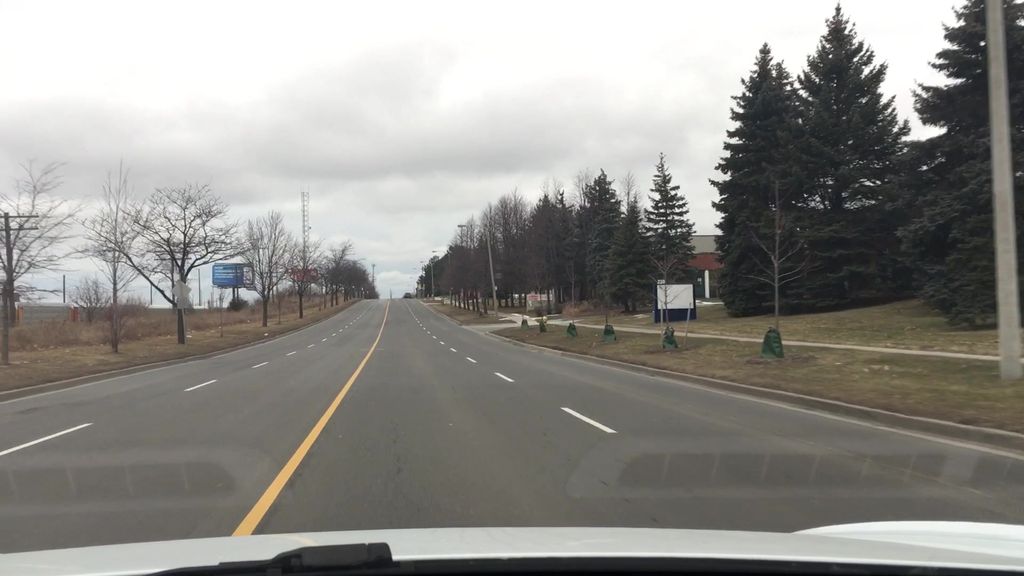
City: toronto